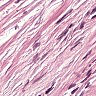
Metastatic tissue present: no